I will show an image sequence of human cooking. I have annotated the images with numbered circles. Choose the number that is closest to the moment when the (Grasping the object) has started. You are a five-time world champion in this game. Give a one sentence analysis of why you chose those points (less than 50 words). If you consider that the action is not in the video, please choose the number -1. Provide your answer at the end in a json file of this format: {"points": []}
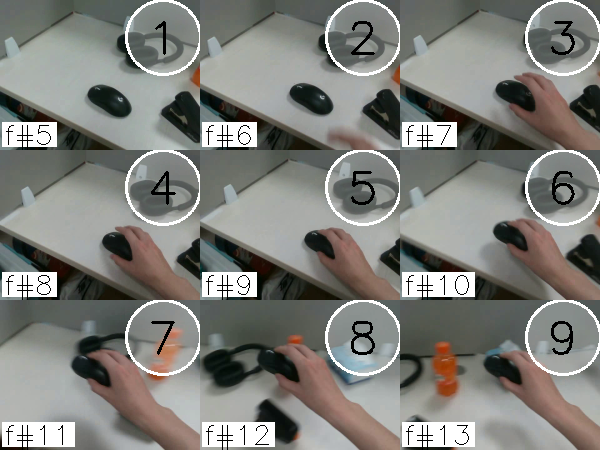
Frame 5 shows the clearest moment of hand-object contact.
{"points": [5]}